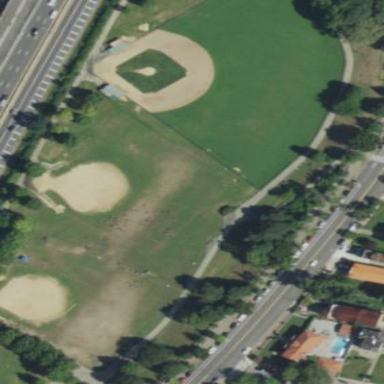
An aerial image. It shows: Baseball pitch for leisure land.